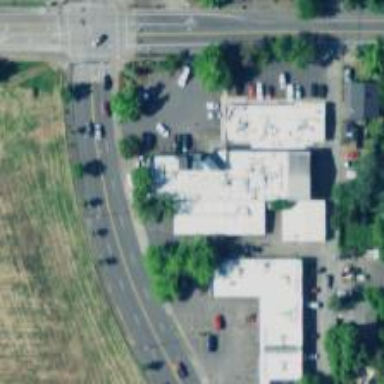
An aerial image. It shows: Convenience shop.